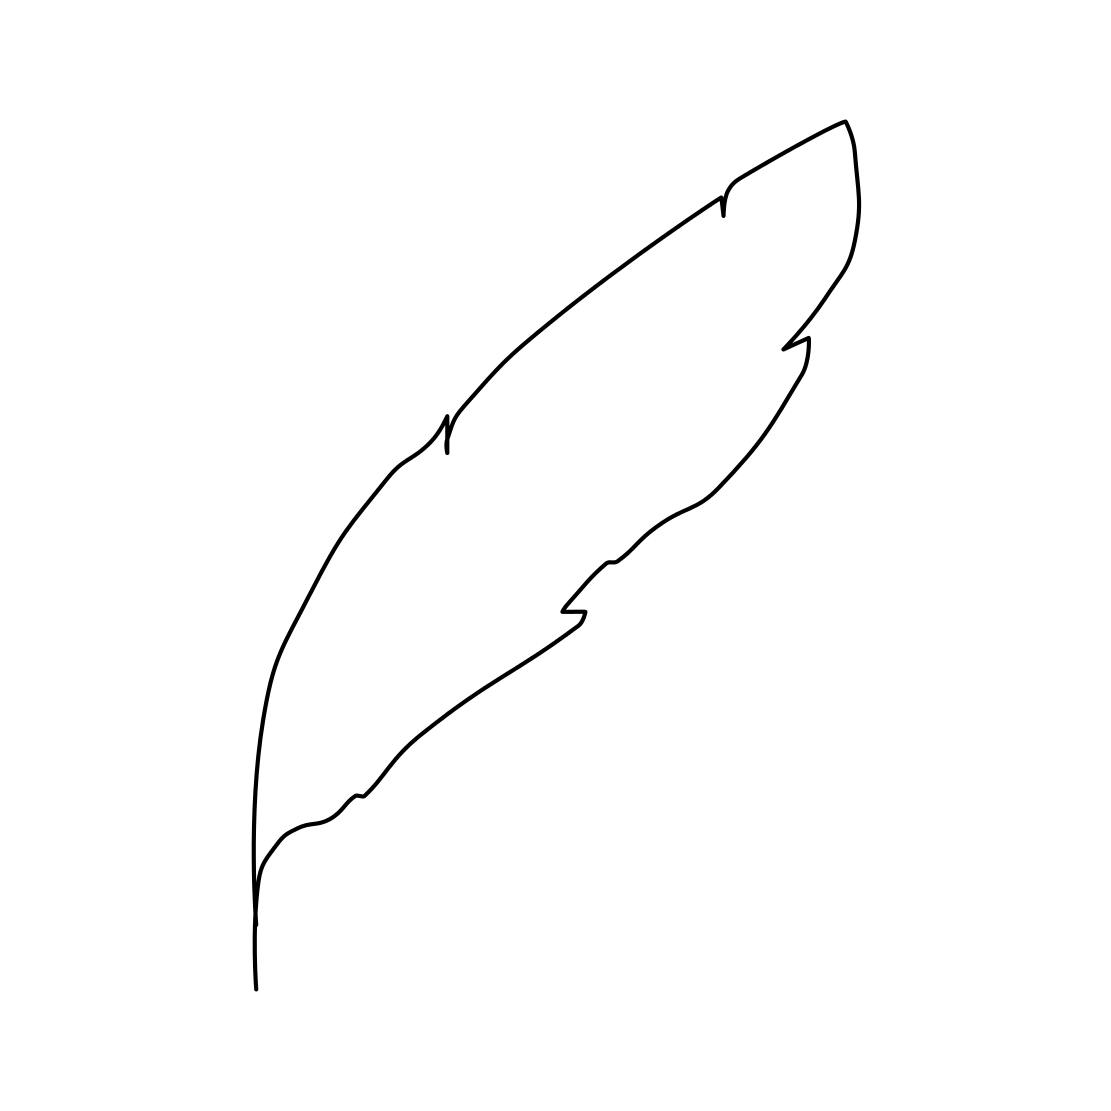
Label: feather